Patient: sex F, age 56
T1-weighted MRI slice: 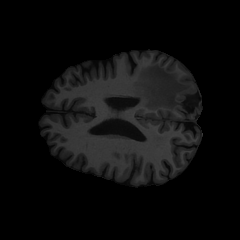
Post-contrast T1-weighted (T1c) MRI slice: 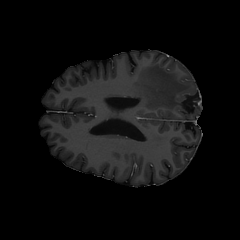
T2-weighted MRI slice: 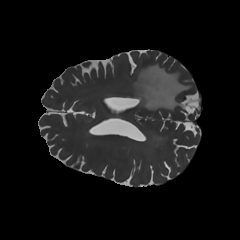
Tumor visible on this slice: yes
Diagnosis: Glioblastoma, IDH-wildtype
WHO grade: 4